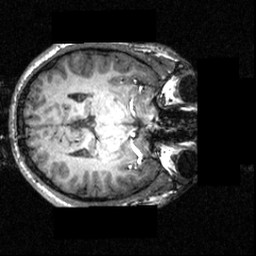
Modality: T1w
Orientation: axial
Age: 16
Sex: male
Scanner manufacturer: siemens
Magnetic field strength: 3.951 T
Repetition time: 1.5 s
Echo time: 0.00335 s